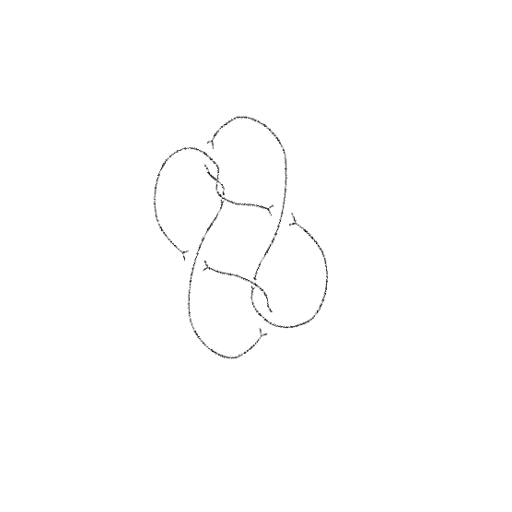
Crossing number: 7